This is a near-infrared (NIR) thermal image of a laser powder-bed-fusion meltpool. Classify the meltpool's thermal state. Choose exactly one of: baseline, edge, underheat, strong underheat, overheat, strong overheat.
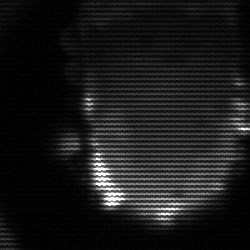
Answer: baseline